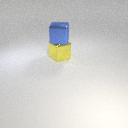
large blue metal cube above large yellow metal cube